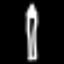
Label: pencil